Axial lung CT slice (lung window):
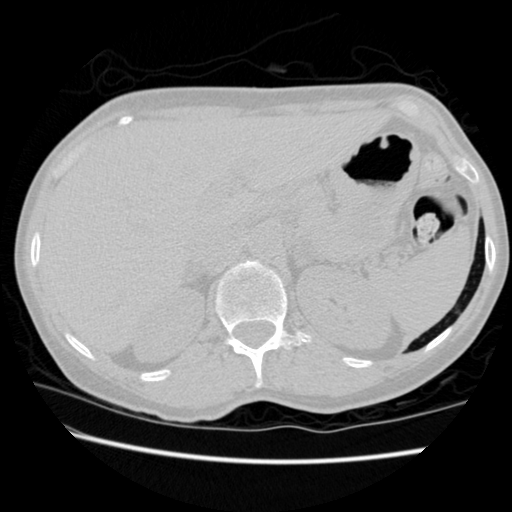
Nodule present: no